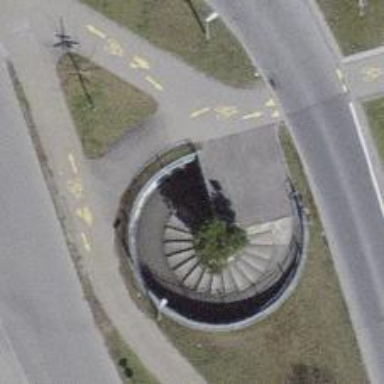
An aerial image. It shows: Footway tunnel.